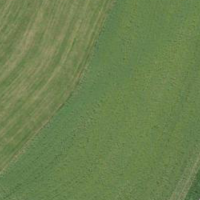
EUNIS habitat code: 52
Species observed at this site:
Silene dioica